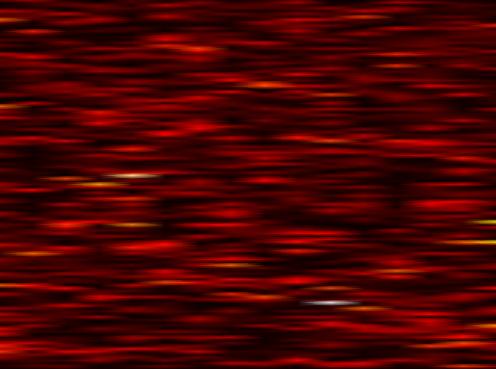
Label: FOFDM